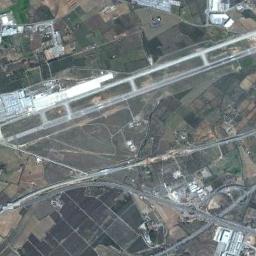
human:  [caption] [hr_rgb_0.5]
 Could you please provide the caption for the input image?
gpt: There is an airport in the middle of the field next to some houses .

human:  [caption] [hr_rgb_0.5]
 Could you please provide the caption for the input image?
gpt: An airport with two parallel runways on the farmland and some roads through the farmland .

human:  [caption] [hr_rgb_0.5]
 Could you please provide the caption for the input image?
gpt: There are two crossing runways here .

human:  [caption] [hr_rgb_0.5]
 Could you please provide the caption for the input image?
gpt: A complex airport with many runways and buildings is surrounded by a brown and green farmland surrounded by several highways .

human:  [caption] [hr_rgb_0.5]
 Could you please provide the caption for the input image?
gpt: The two roads of the airport are parallel to each other .